Field crop: tomato
Growth stage: 1
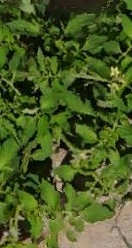
Species: tomato